Question: i am using core data in my application.
i am getting this error when using transformable attribute to store NSArray.
in short i want to know, what should i do to store NSArray into core data.
and how to retrive it.
this is my code.
'''
#import <CoreData/CoreData.h>
@class category;
@interface qrandom : NSManagedObject
{
}
@property (nonatomic, retain) NSArray* arr;
@property (nonatomic, retain) category * cid;
@end
'''
...........................................................................................
'''
#import "qrandom.h"
#import "category.h"
@implementation qrandom
@dynamic arr;
@dynamic cid;
@end
'''
...................................................................
category.h file
'''
#import <CoreData/CoreData.h>
@class qrandom;
@interface category : NSManagedObject
{
}
@property (nonatomic, retain) NSNumber * cid;
@property (nonatomic, retain) qrandom * randomrelation;
@end
'''
....................................................................................
category.m file
'''
#import "category.h"
#import "qrandom.h"
@implementation category
@dynamic cid;
@dynamic randomrelation;
@end
'''
................................................................................

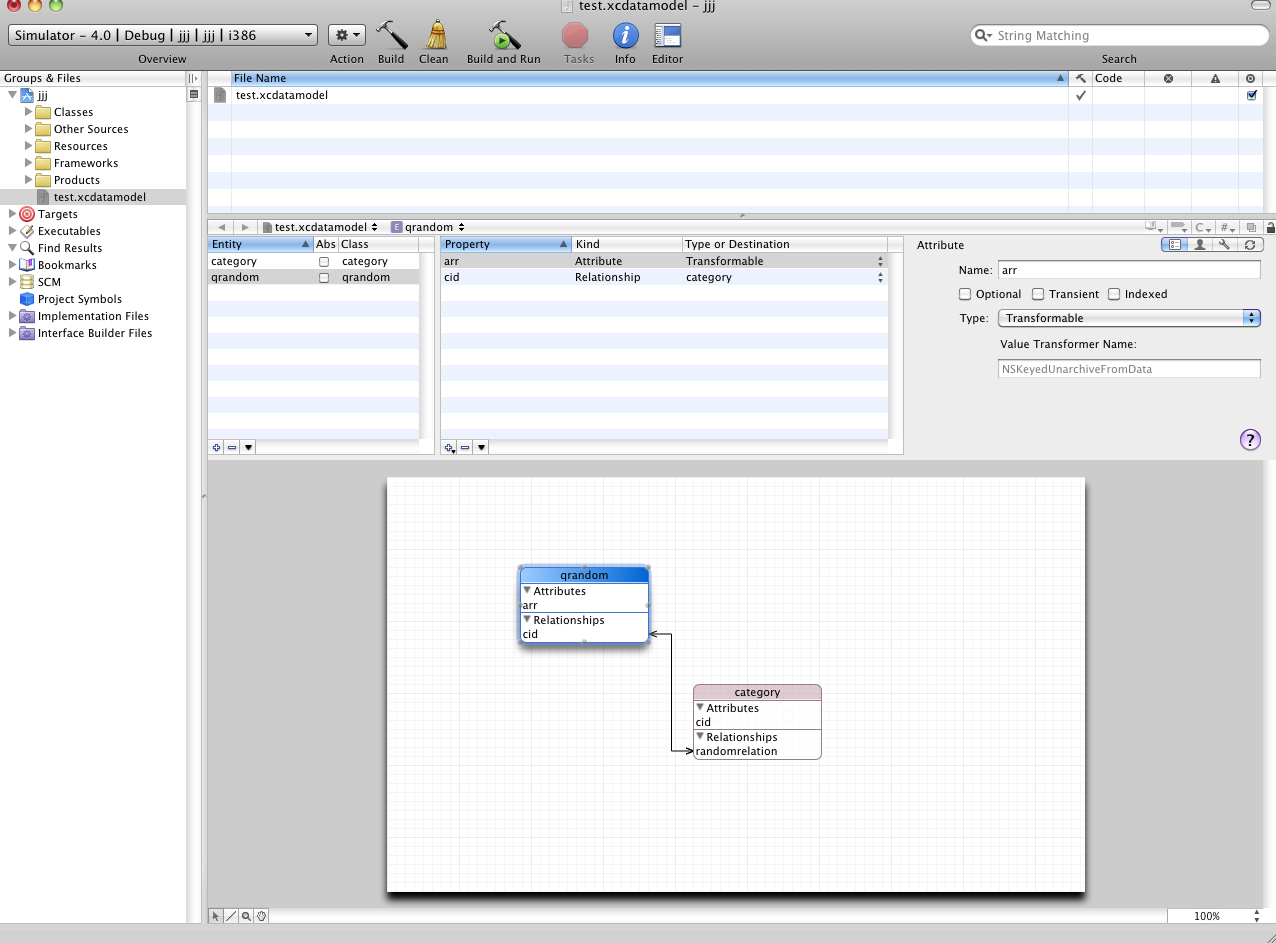
Answer: Basically directly storing an 'NSArray' or an 'NSDictionary' as a transformable attribute won't work in CoreData because it will be unable to retrieve the array's values.
See Marcus's answer which suggests just using relationships:
<URL>
BUT!
You can archive your array so that it CAN be used in your managed object. See jbrennan's response here:
<URL>